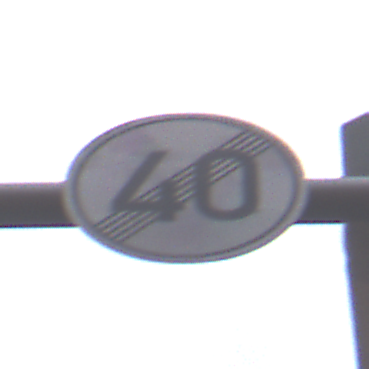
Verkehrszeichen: EndeGeschwindigkeit40
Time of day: Midday
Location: Outdoor (Urban)
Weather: Overcast
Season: NotSpecified
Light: Natural